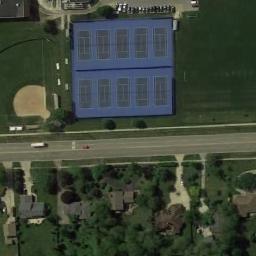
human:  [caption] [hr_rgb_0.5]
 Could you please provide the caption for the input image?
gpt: There is a blue tennis court in this residential area .

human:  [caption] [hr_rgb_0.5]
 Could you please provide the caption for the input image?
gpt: There are several cars on the road beside the tennis courts .

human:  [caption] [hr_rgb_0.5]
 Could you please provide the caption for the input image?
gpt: Neatly arranged tennis courts on the lawn with parking lots and residential areas next to them .

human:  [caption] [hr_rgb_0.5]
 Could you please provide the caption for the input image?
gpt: The tennis court is on the grass next to some buildings and trees .

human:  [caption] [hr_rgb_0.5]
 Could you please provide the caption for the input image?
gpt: The tennis courts are on a green meadow by the roadside .